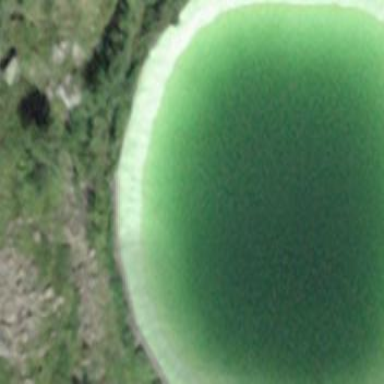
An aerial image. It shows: Natural reservoir of water.